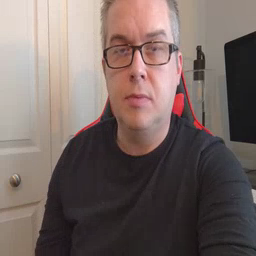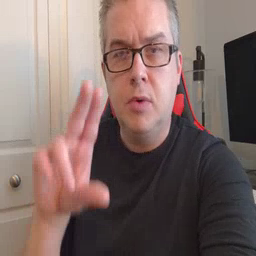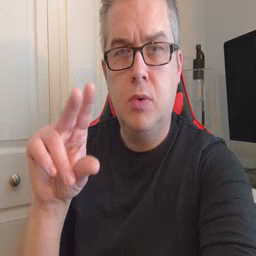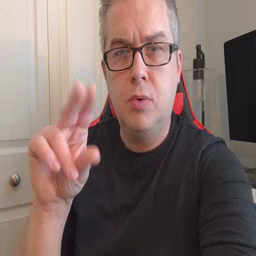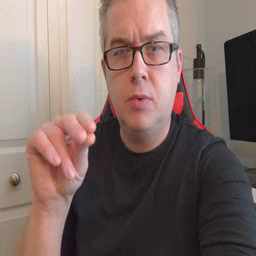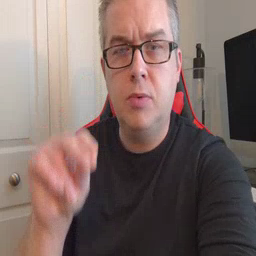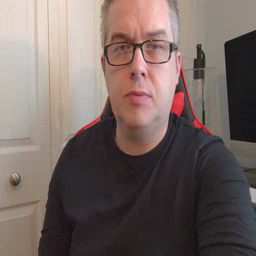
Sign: no